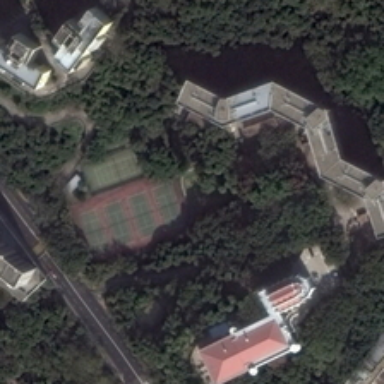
Many green trees and several buildings are in a school .